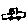
Label: car